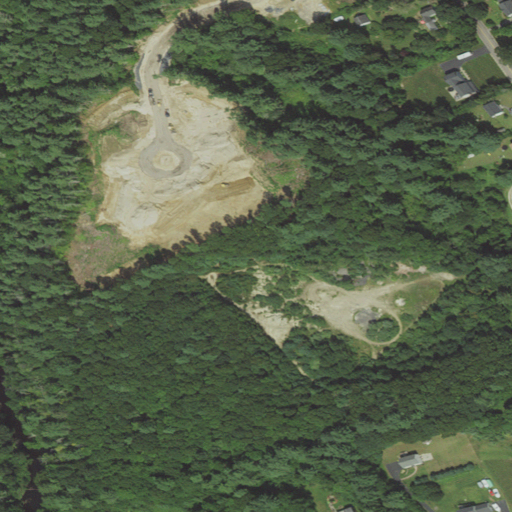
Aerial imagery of mountain in Massachusetts named Holmes Knoll containing mixed forest, evergreen forest, grassland, woody wetlands, deciduous forest, pasture, barren land, low intensity development, open development, and medium intensity development